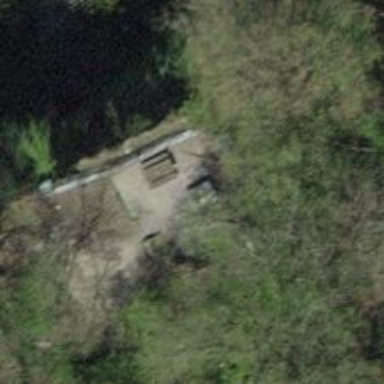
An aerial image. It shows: BBQ amenity.